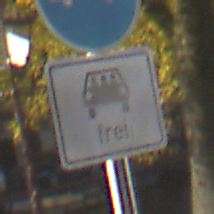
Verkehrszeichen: MehrfachbesetzePersonenkraftwagenFrei
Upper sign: Busssonderstreifen
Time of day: SunriseSunset
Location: Outdoor (Urban)
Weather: PartlyCloudy
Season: Autumn
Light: Natural